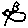
Label: bird